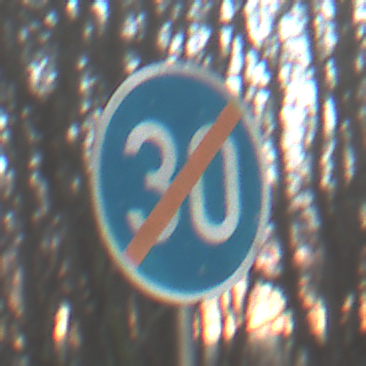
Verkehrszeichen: EndeMindestgeschwindigkeit
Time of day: SunriseSunset
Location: Outdoor (Nature)
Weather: Clear
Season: Winter
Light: Natural